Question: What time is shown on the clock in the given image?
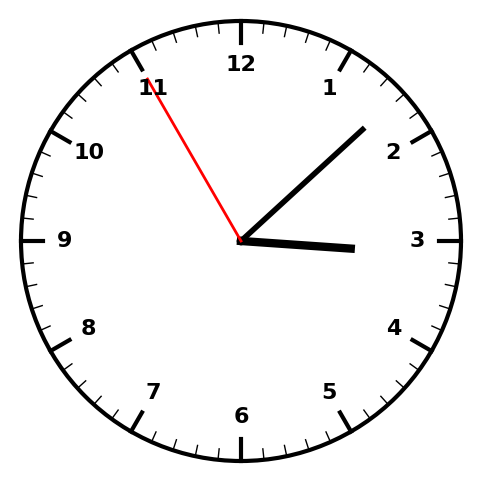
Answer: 03:07:55